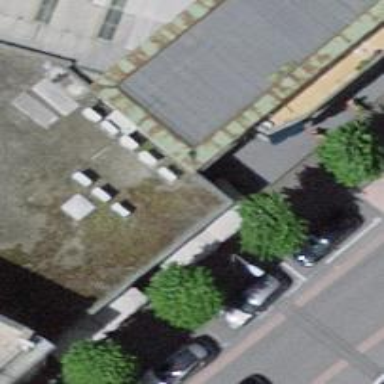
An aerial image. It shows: Restaurant with brewery on the premises.